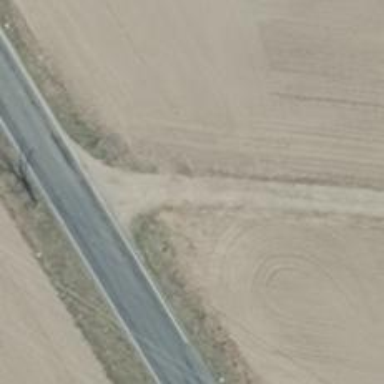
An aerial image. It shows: Gravel track with grade 3 tracktype.